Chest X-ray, PA view. Patient: 71 years old, sex M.
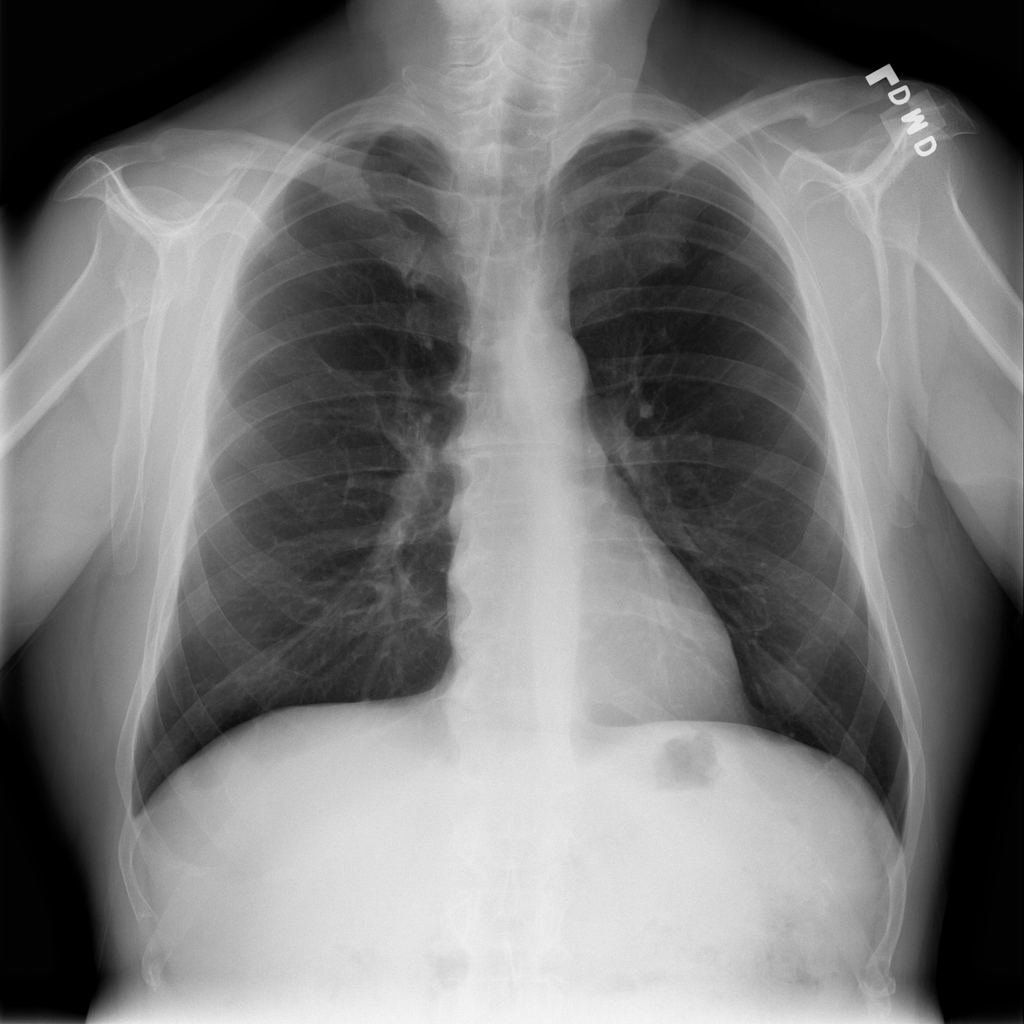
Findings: No Finding